Question: Does anyone know how to calculate the medial axis for two given curves?
Medial axis: <URL>
Here is the shape I need to calculate it for:

I drew in the medial axis myself, the dark black line, but I need to be able to calculate it dynamically.
Here is the applet and code of what I have done so far:
<URL>
The known variables are:
-pt A, B, C, D
-radii of red, green, and black circles
-pt Q and R (just outside the picture), the black circles.
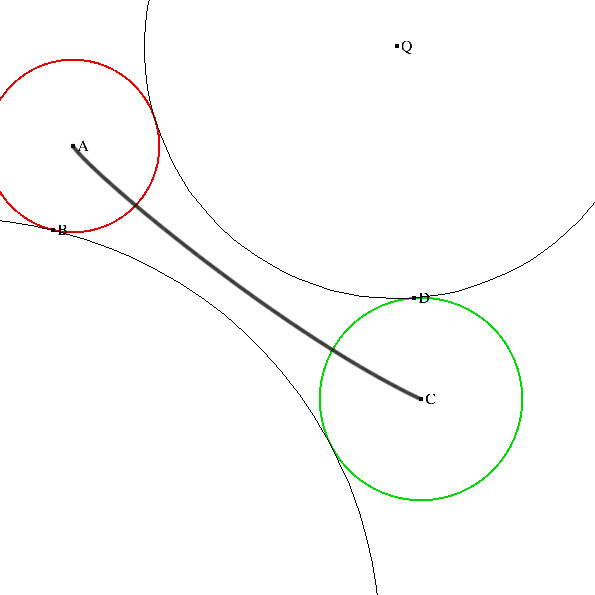
Answer: Let 'C1' and 'C2' be centers of circles with radii 'r1' and 'r2'. The medial axis (minus the two center points) of the figure made of the two circles is the set of points 'M' satisfying
'''
|M - C1| - r1 = |M - C2| - r2
'''
which implies
'''
|M - C1| - |M - C2| = r1 - r2
|M - C1|^2 + |M - C2|^2 - (r1 - r2)^2 = 2 * |M - C1||M - C2|
(|M - C1|^2 + |M - C2|^2 - (r1 - r2)^2)^2 = 4 * |M - C1|^2 |M - C2|^2 (**)
'''
so the medial axis is a fourth degree algebraic curve.
Let us say that 'C1' and 'C2' are on the y axis, and suppose that the point (0,0) lies on the medial axis (so 'C1 = (0, -r1 - x)' and 'C2 = (0, r2 + x)' for some 'x' you can compute from your data). This is something you can always transform into.
Now, you want the curve 'y = f(x)' which parametrizes the median axis. For this, pick the 'x' of your choice, and solve equation '(**)' in 'y' with Newton's method, with initial guess 'y = 0'. This is a polynomial you can compute exactly, as well as its derivative (in 'y').